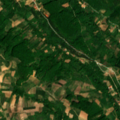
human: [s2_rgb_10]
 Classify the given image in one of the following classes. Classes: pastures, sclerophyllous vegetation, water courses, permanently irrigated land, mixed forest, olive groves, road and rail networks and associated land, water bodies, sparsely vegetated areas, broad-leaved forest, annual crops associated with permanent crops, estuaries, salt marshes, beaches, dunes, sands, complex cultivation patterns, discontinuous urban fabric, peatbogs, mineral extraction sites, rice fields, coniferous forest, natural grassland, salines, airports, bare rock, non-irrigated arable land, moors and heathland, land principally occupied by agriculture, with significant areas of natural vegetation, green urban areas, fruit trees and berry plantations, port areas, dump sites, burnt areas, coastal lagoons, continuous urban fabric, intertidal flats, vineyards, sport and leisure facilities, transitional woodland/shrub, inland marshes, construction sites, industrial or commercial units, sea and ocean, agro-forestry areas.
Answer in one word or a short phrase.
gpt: land principally occupied by agriculture, with significant areas of natural vegetation, broad-leaved forest, transitional woodland/shrub